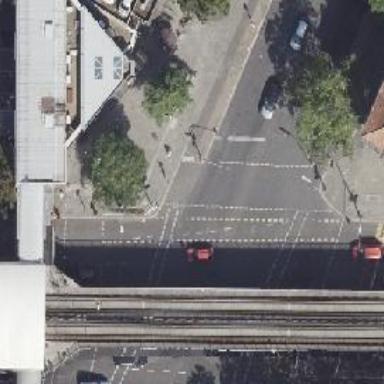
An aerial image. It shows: Road crossing with traffic signals.